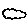
Label: cloud